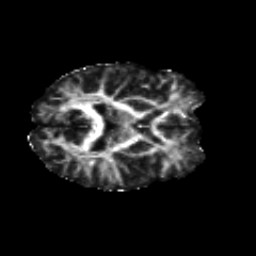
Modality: FA
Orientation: axial
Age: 26
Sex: female
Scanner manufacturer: siemens
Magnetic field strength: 3 T
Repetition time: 8.8 s
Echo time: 0.085 s